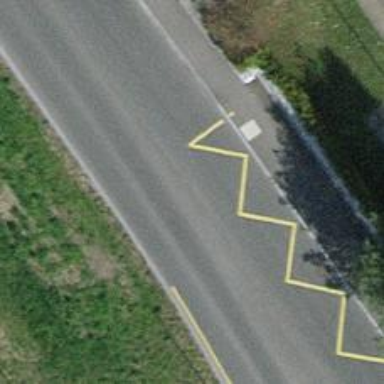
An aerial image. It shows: Bus stop with designated public transport stop position.